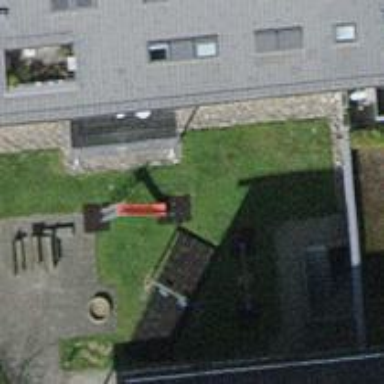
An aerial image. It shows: Playground featuring slide.